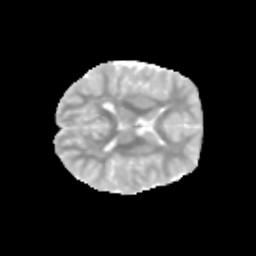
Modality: MD
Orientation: axial
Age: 9
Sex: male
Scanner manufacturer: siemens
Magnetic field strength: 3 T
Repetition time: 3.8 s
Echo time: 0.07 s